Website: apple
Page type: customer-info-address
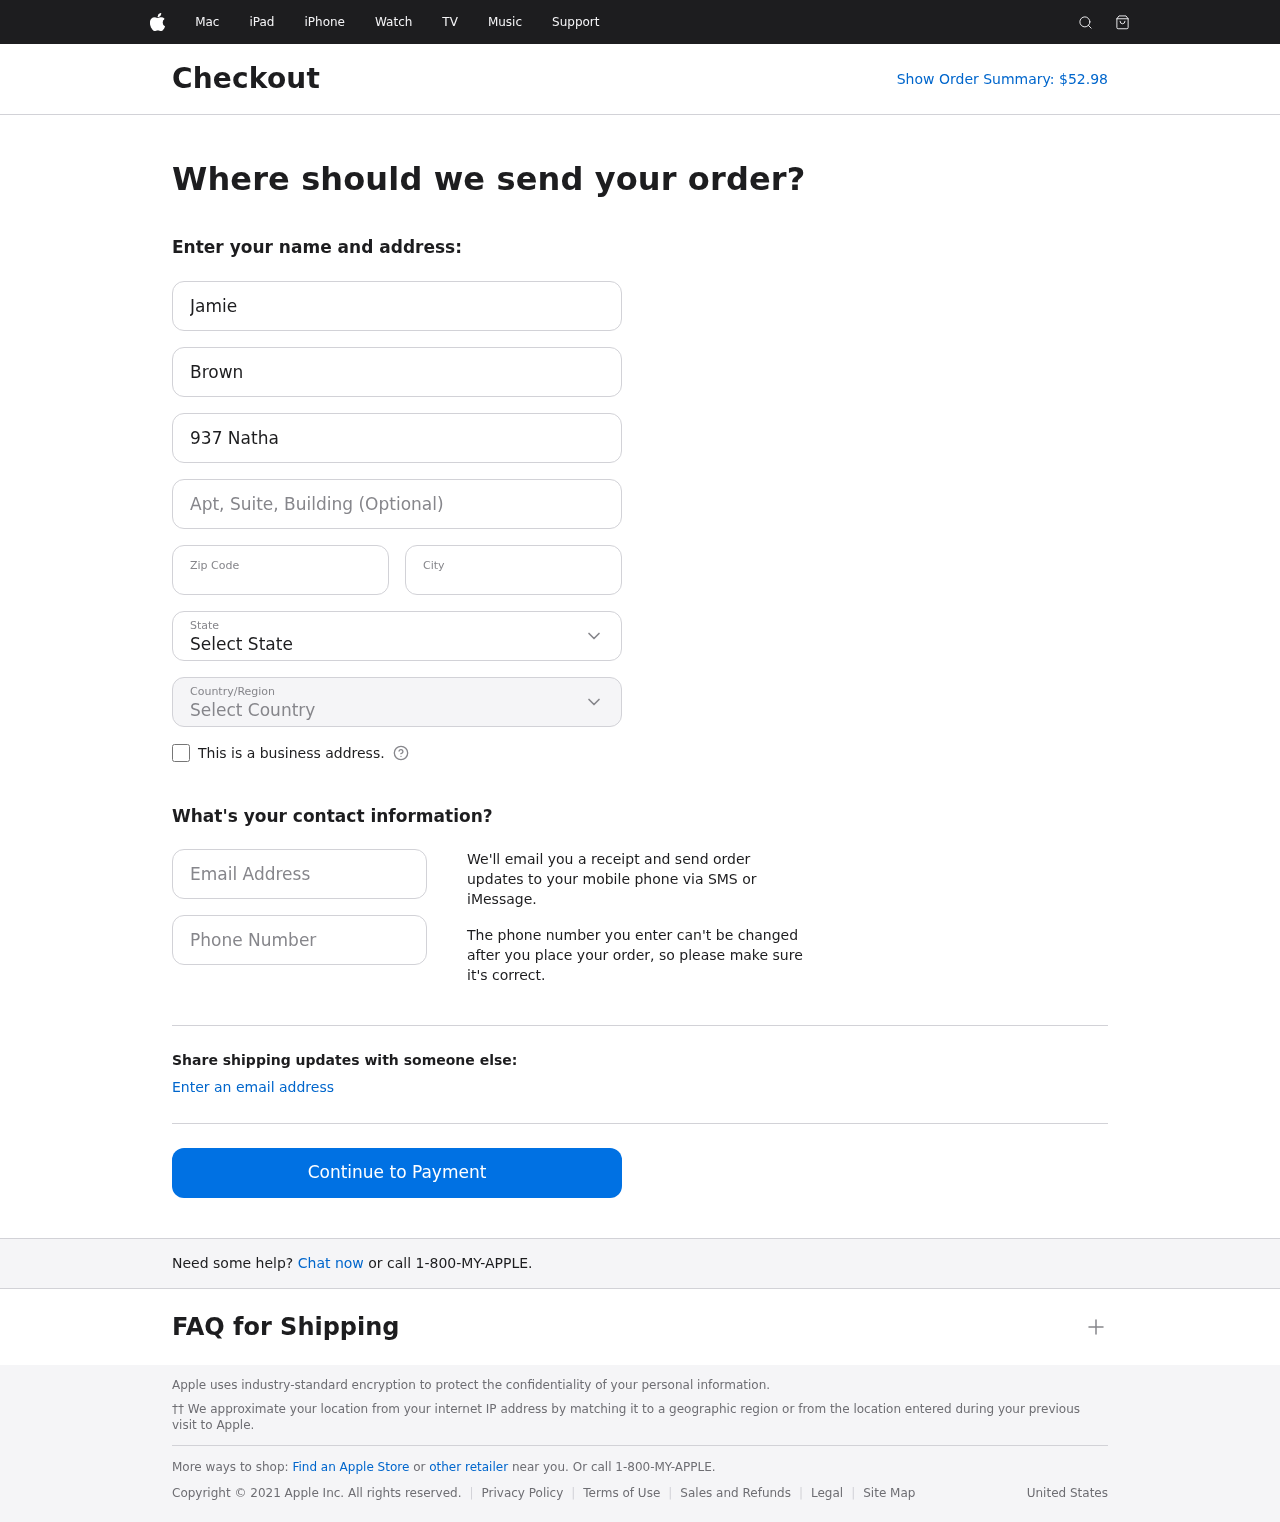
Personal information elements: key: PII_CITY
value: North Sara
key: PII_COUNTRY
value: United States
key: PII_EMAIL
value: jbrown@hotmail.com
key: PII_FIRSTNAME
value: Jamie
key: PII_LASTNAME
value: Brown
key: PII_PHONE
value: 6666980276
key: PII_POSTCODE
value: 71732
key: PII_STATE
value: MP
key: PII_STREET
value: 937 Nathan Road
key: PII_STREET2
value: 588 Brown Stravenue Suite 266
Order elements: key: ORDER_TOTAL
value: Show Order Summary: $52.98